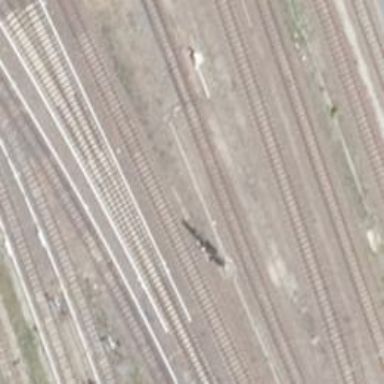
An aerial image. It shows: Railway switch with the turnout side on the left.